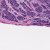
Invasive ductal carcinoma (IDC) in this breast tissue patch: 0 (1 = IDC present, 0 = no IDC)